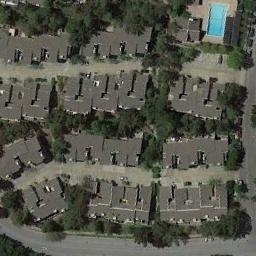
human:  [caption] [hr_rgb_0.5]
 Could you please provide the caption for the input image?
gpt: There are many roads in densely populated areas and densely arranged houses and trees of different sizes and shapes .

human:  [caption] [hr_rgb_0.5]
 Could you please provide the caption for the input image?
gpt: The roofs of the houses are all red .

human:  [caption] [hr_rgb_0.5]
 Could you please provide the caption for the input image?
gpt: A dense residential area has lots of houses of the same style and a pool is also in the residential area .

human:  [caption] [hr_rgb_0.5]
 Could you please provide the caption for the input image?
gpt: The dense residential is next to the road and some trees .

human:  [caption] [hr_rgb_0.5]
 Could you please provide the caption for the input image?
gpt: There are many brown buildings arranged neatly on dense residential area .